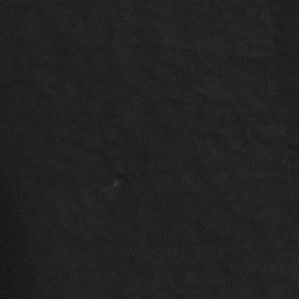
Label: non_frost